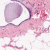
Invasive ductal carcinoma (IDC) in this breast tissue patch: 0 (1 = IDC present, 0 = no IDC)